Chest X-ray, AP view. Patient: 63 years old, sex M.
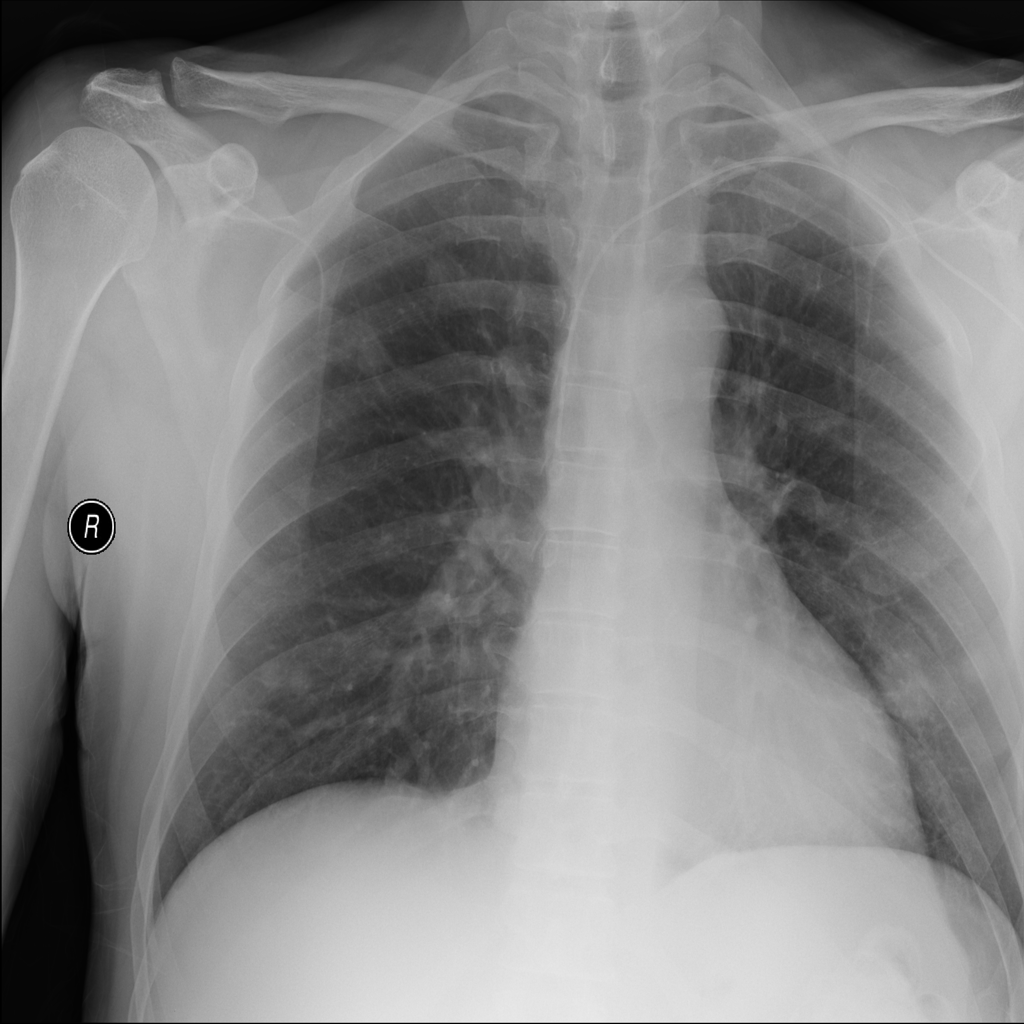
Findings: Nodule